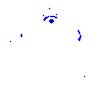
Particle: kaon